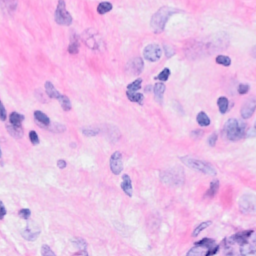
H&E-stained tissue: Breast